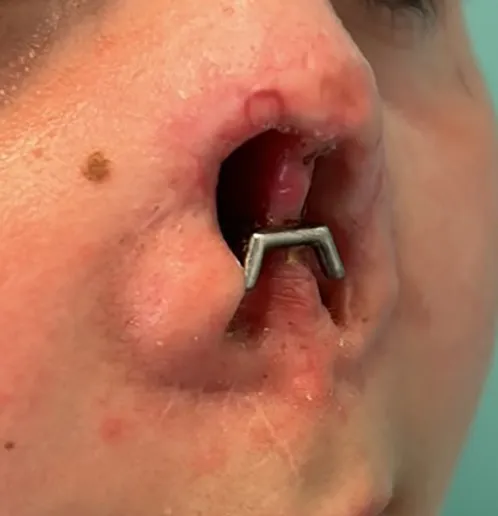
Follow-up 18 months postoperative. Clinical picture demonstrating growth of the nasal septum towards the PSI.
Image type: medical_photograph (skin_photograph)